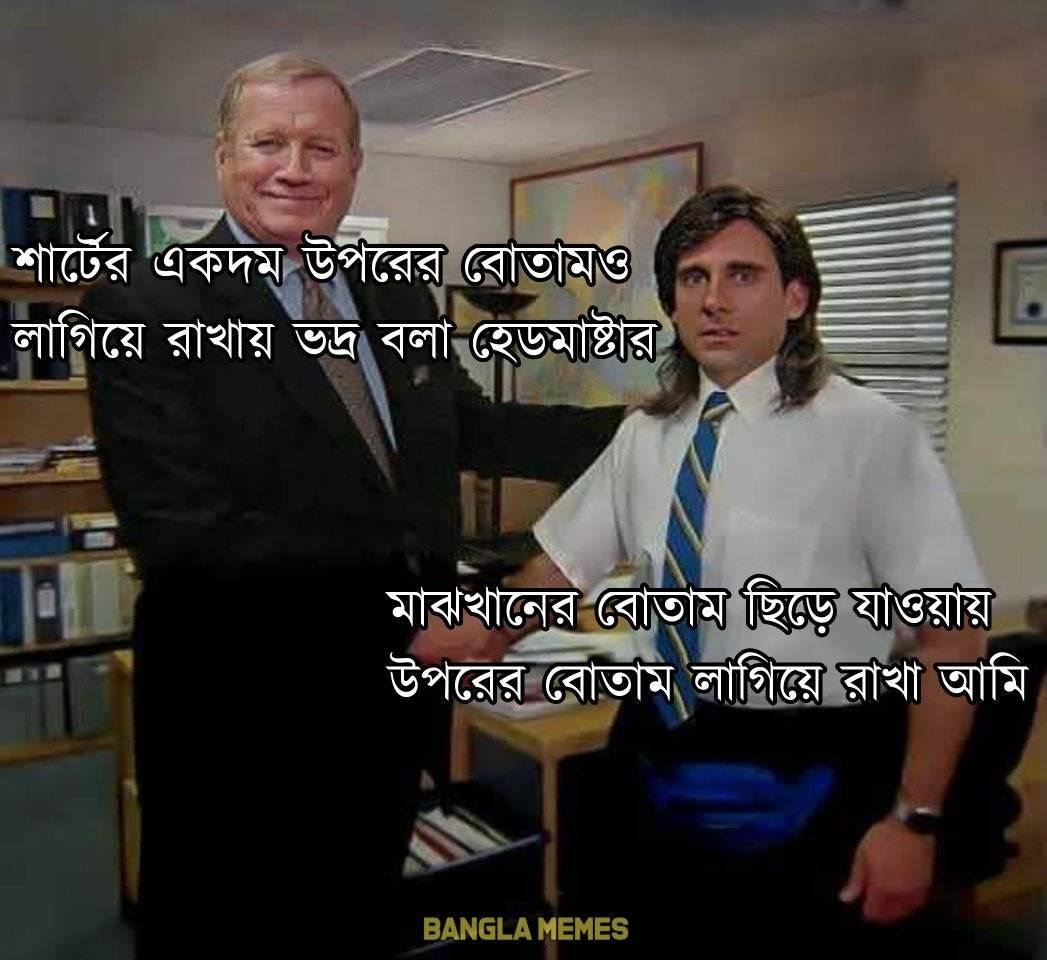
Text: শার্টের একদম উপরের বোতামও লাগিয়ে রাখায় ভদ্র বলা হেডমাষ্টার মাঝখানের বোতাম ছিড়ে যাওযায় উপরের বোতাম লাগিয়ে রাখা আমি
Label: Non Hate